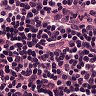
Metastatic tissue present: no